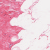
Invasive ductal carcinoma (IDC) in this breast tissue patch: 0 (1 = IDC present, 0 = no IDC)